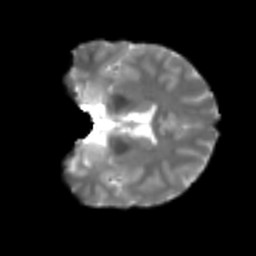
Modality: T2w
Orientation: coronal
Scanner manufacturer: siemens
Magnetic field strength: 3 T
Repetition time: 4 s
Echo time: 0.0594 s